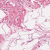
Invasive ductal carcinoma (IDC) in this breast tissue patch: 0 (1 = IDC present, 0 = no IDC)